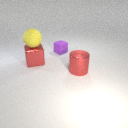
small purple rubber cube to the right of large red metal cube